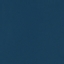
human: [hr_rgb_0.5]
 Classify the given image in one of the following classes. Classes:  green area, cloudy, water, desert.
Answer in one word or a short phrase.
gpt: water